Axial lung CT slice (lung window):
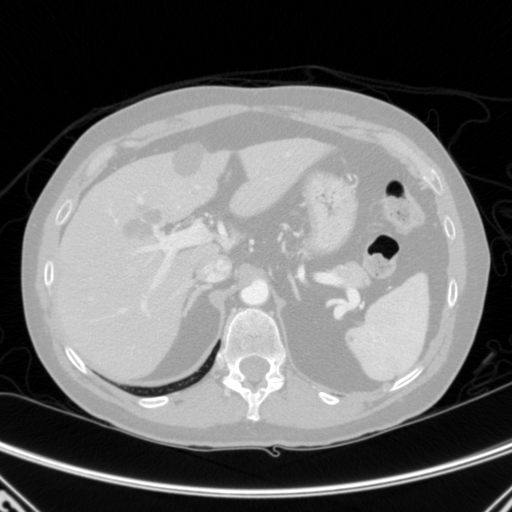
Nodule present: no